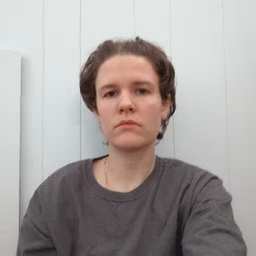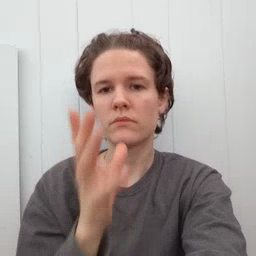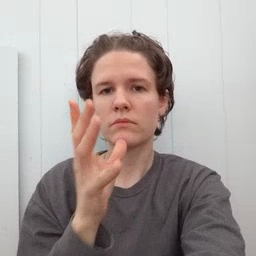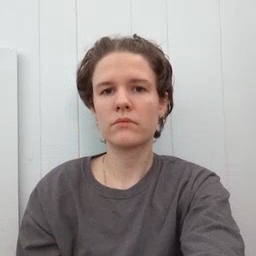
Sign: mom